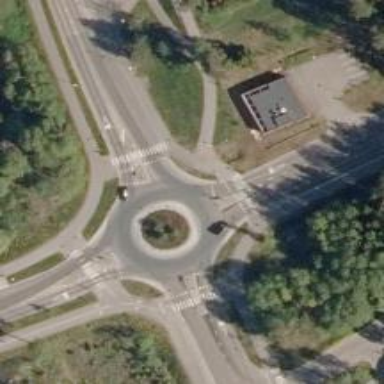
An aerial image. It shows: Secondary road with asphalt surface leading to roundabout.